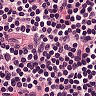
Metastatic tissue present: no